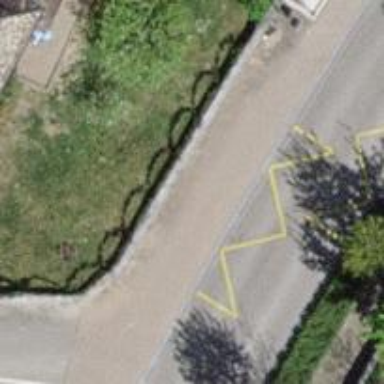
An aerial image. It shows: Bus stop with platform for public transport.